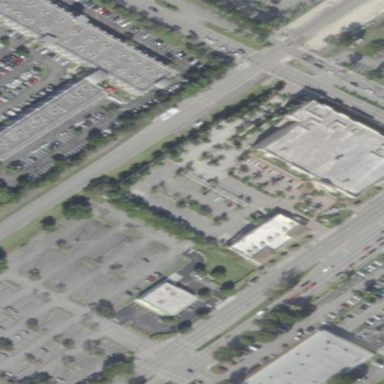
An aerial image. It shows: Retail area.